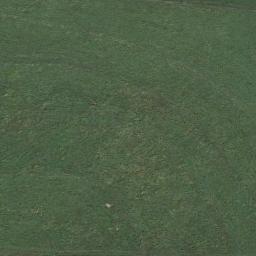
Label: meadow